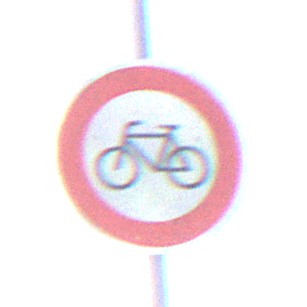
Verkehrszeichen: VerbotRadverkehr
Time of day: Midday
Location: Outdoor (Nature)
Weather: PartlyCloudy
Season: NotSpecified
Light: Natural